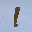
Label: 1